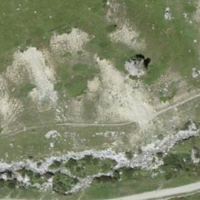
EUNIS habitat code: 26
Species observed at this site:
Pyrgus serratulae
Agriades glandon